Question: I am working on iOS pdf editor app, I have draw the pdf view inside the UIView , I gave same aspect ratio to both but there is padding/ margin between pdf view and UI View. I want to remove that padding space.

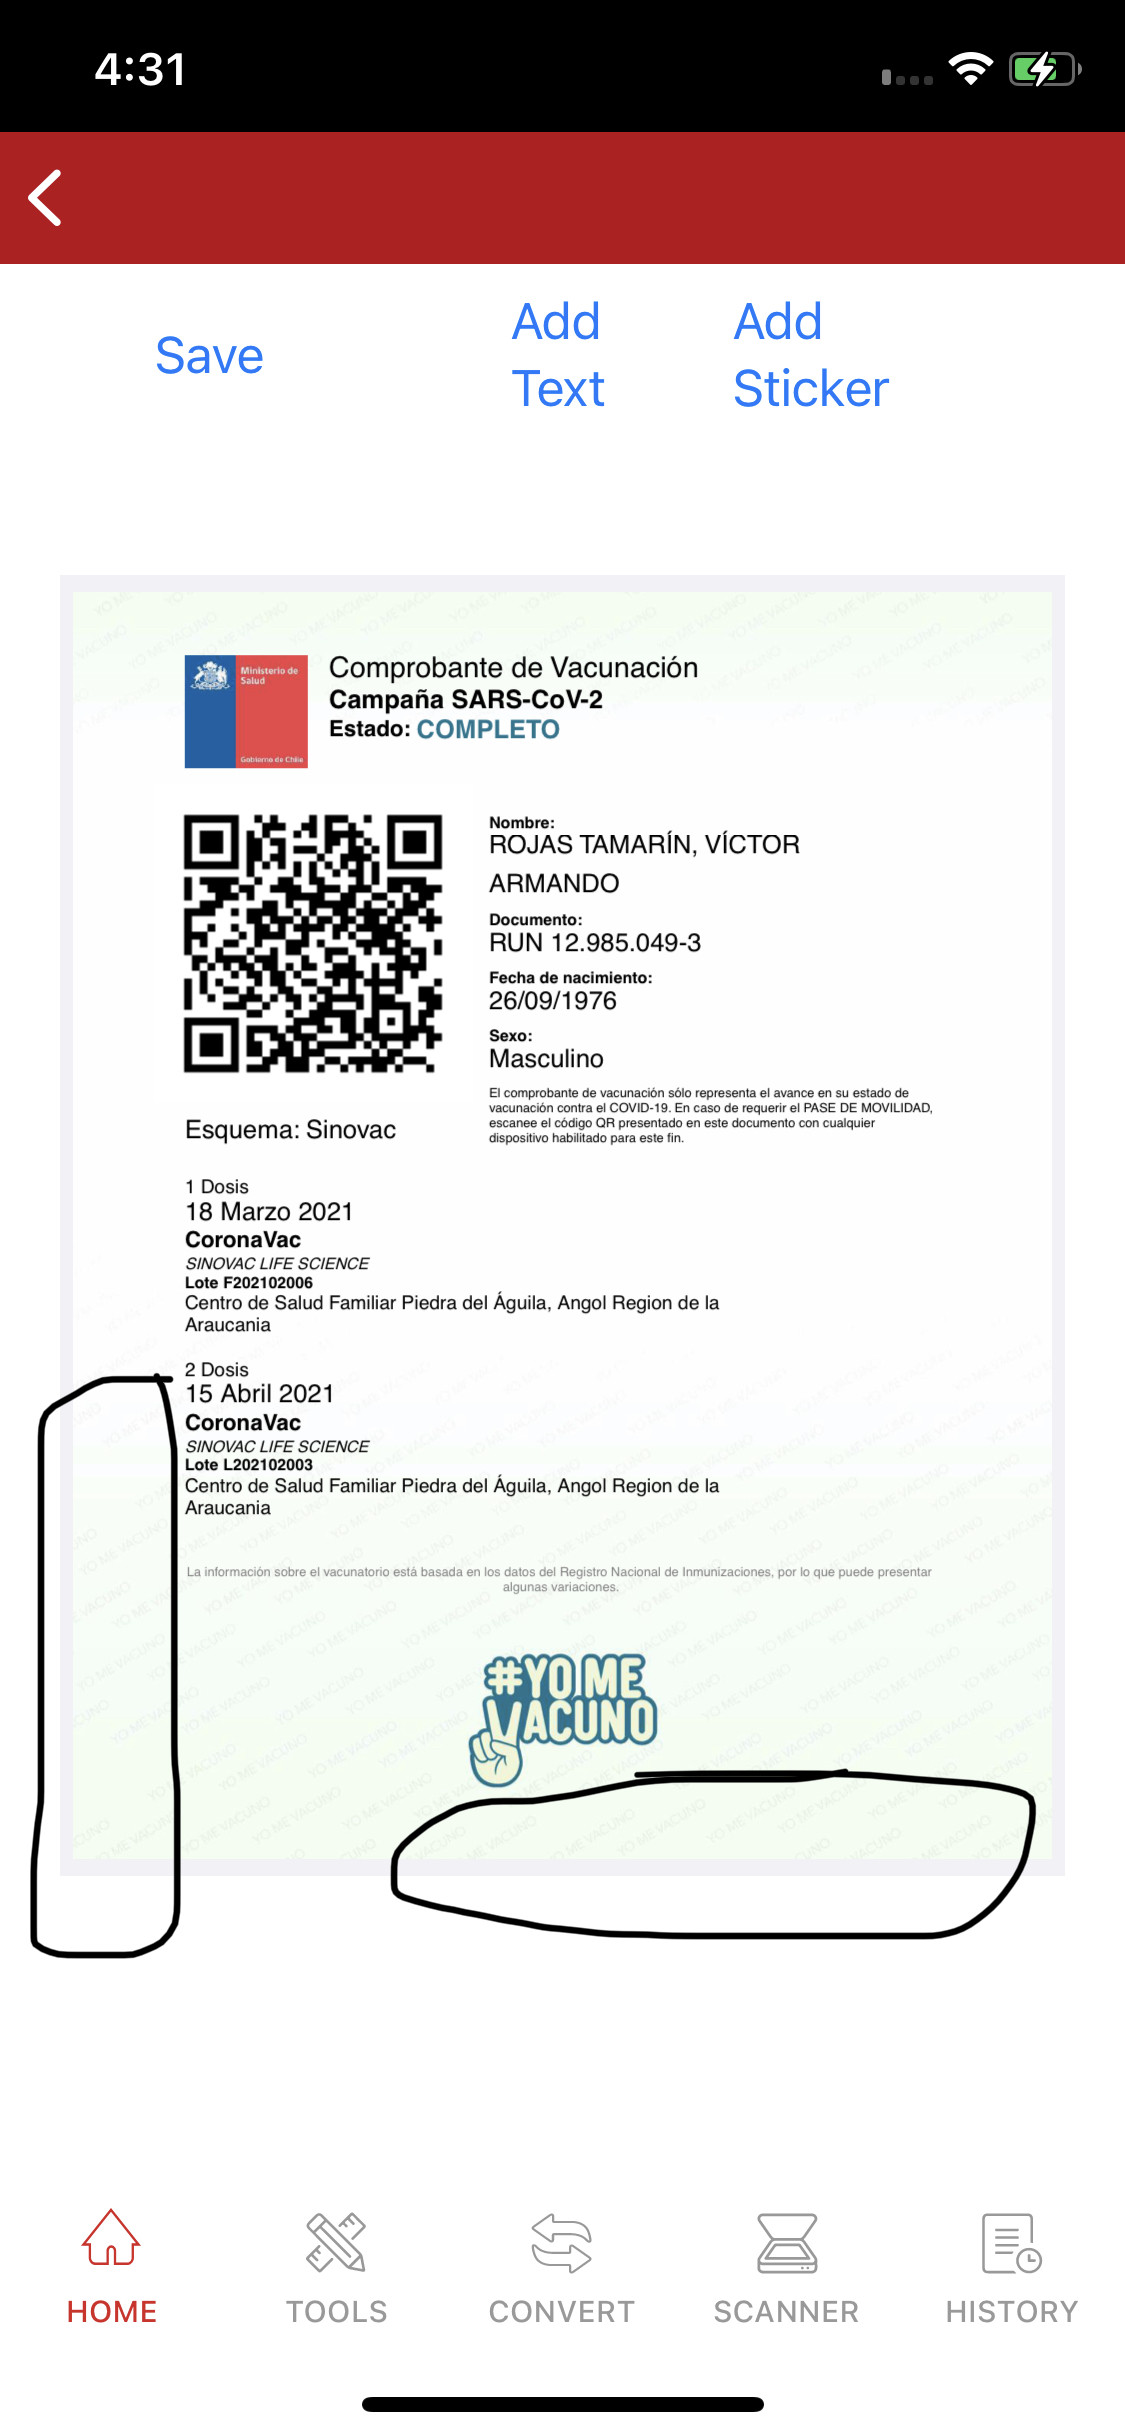
Answer: I just got the answer. we have to have the pdfView aspect Fit